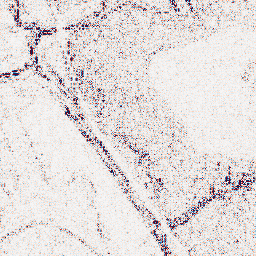
Category: wavelet
Decomposition family: wavelet_reverse_biorthogonal
Decomposition parameters: wavelet: rbio4.4
level: 1
Upsampling method: sinc_blackman
Upsampling parameters: scale: 2
kernel_size: 8
Upsampling scale: 2